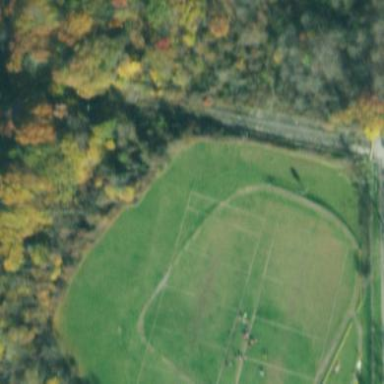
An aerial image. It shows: Soccer pitch designated for leisure and sports activities.